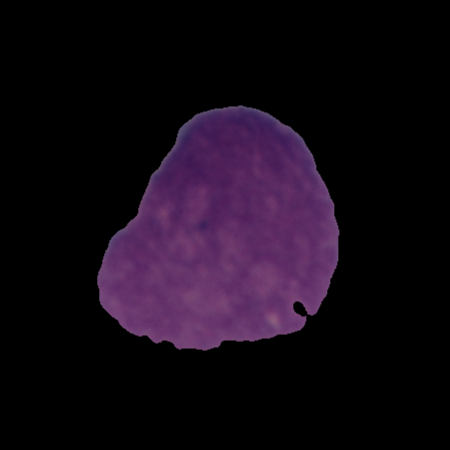
Label: cancer